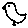
Label: bird